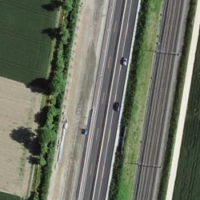
EUNIS habitat code: 57
Species observed at this site:
Ciconia ciconia
Prunus spinosa